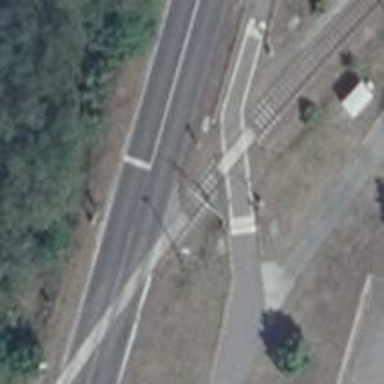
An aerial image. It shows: Uncontrolled railway crossing.